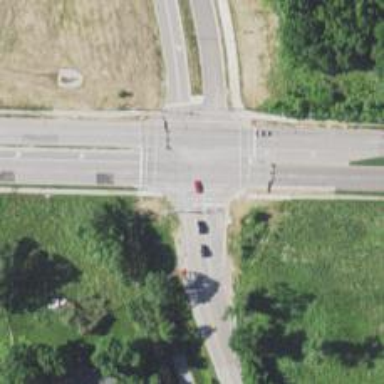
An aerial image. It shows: Asphalt footway with crossing.